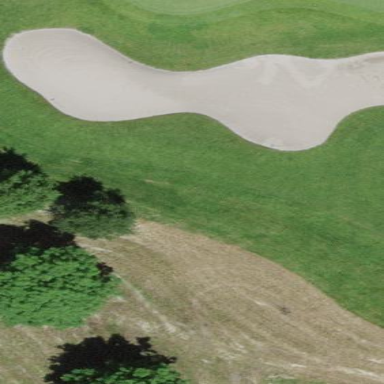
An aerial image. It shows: Golf bunker filled with natural sand.